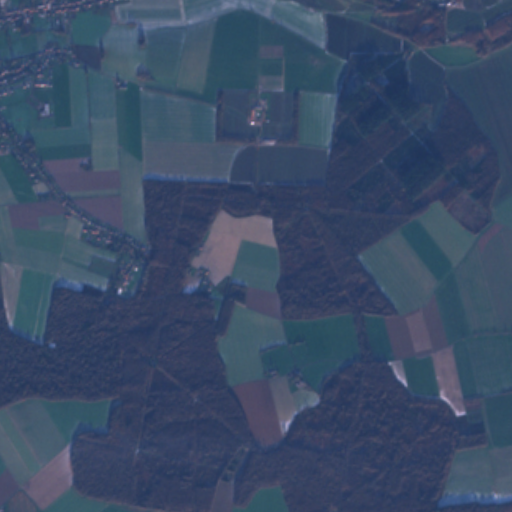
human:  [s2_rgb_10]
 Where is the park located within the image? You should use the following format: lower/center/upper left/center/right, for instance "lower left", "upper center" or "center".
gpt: The park is located in the upper left of the image.
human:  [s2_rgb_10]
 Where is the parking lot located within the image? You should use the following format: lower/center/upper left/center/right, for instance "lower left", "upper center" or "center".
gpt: The parking lot is located in the upper left of the image.
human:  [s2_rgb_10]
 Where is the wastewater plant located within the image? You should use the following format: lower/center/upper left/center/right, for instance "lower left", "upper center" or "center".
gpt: The wastewater plant is located in the center left of the image.
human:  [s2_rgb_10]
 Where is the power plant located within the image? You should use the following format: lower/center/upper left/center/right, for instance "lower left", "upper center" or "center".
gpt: There is no power plant in the image.